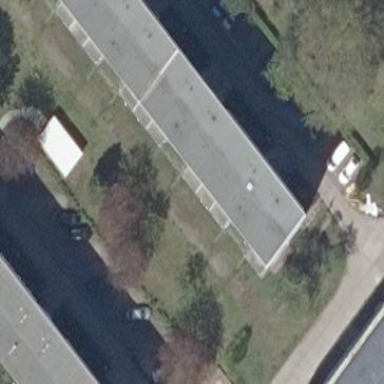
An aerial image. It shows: Flat-roofed apartment building with tar paper roofing.